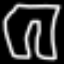
Label: pants